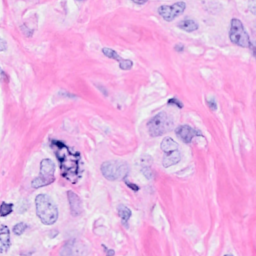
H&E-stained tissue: Breast